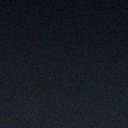
Screen state: off